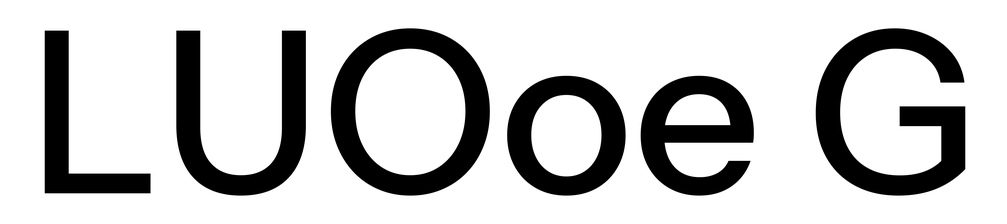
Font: InstrumentSans_Medium